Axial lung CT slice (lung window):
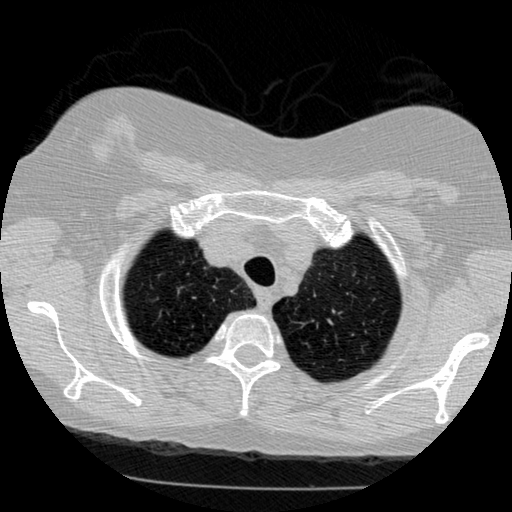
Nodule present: no